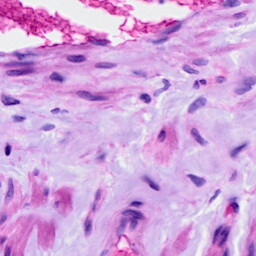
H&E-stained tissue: Ovarian